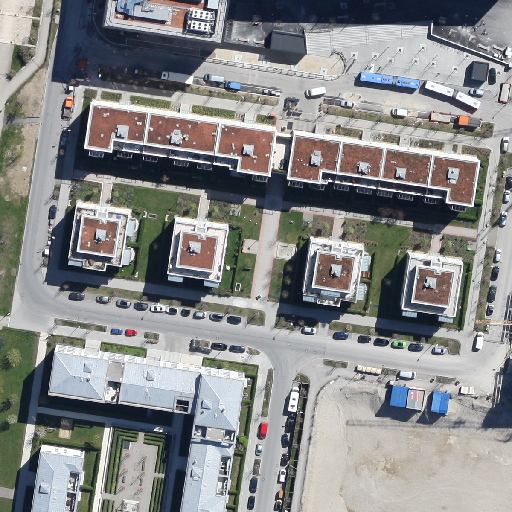
Referring expression: van